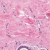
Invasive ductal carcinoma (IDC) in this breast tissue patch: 0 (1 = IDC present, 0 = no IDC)